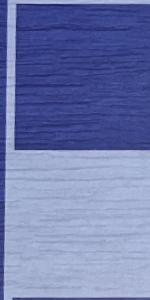
Label: Empty